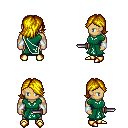
a pixel art fantasy rpg character, male body template, human, tanned skin, sash dress, magenta pants, blonde swoop hairstyle, white cloth bracers, gold boots, dagger, four views (front, back, left, right), 2x2 character sprite sheet, small pixel art, hard edges, no anti-aliasing